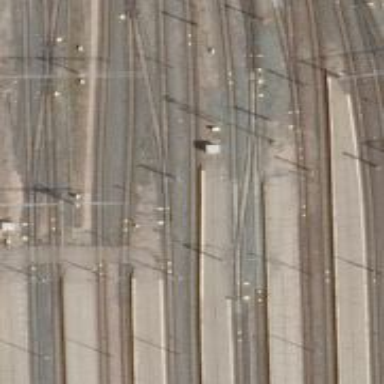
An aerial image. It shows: Railway signal.